Question: There is a problem I need to solve: with the ChickWeight data in R package, compute the mean weight of each Chick. Then order the chicken according to weight for each Diet. Then plot these ordered weights, with a different color for each Diet, so that for each Diet the order of chicks progresses from lowest to highest weight. For data symbols use Chick identity.
I have been trying for a while but still could not find the answers. I tried to create a new data frame but I could not make it work:
'''
WeightMean = with(ChickWeight, tapply(weight, list(Chick), mean))
a = as.data.frame(WeightMean)
a$Diet = c(rep(1, 20), rep(2, 10), rep(3, 10), rep(4, 10))
a$Diet = ifelse(a$Diet == 1, "Diet1", ifelse(a$Diet == 2, "Diet2", ifelse(a$Diet == 3, "Diet3", "Diet4")))
a_diet1 = a[1:20,]
a_diet2 = a[21:30,]
a_diet3 = a[31:40,]
a_diet4 = a[41:50,]
sort(a_diet1)
sort(a_diet2)
sort(a_diet3)
sort(a_diet4)
a$WeightMean = c(a_diet1, a_diet2, a_diet3, a_diet4)
ChickWeight.a_diets = a_diets
plot(a, col=factor(a$Diet))
'''
I think that the best way to solve this problem is to use ggplot. I really need help!! Thank you so much!!
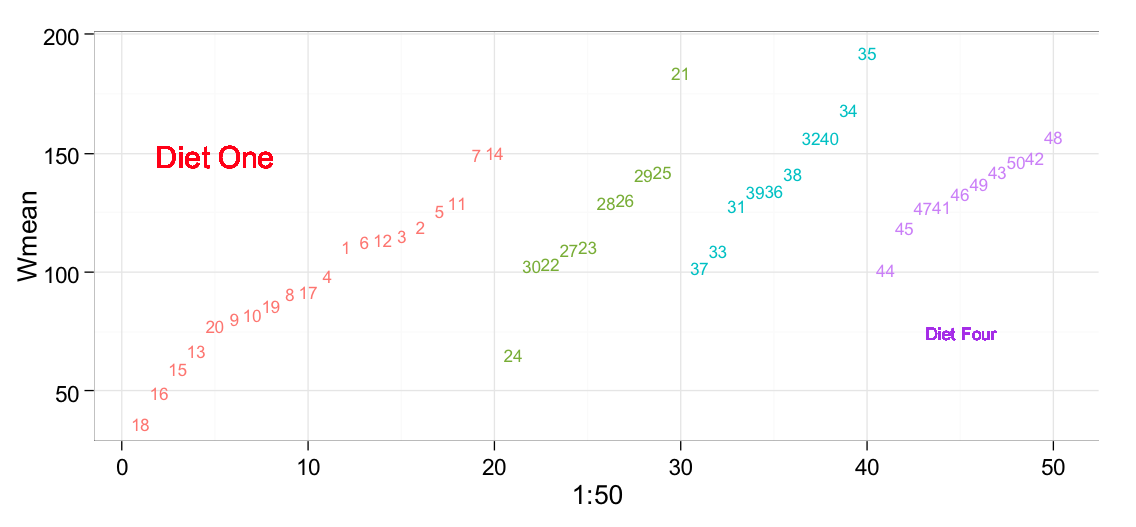
Answer: An illustration:
'''
library(data.table); library(ggplot2)
# to convert ChickWeight to data table
df = as.data.table(as.data.frame(ChickWeight))
# to get the average weight based on Diet, Chick grouping
df2 = df[, list(weight_ave = mean(weight)), by=list(Diet, Chick)]
# to sort and add indices to column "idx" for easier plotting
df2 = df2[order(Diet, weight_ave)][, idx := 1:nrow(df2)]
# code to plot in ggplot2
ggplot(data=df2, aes(x=idx, y=weight_ave)) +
theme_bw() +
geom_point(aes(colour=Diet)) +
geom_text(aes(label=Chick), size=4, vjust=-0.5) +
theme(axis.text.x = element_blank(),
axis.ticks.x = element_blank()) +
xlab("Chick")
'''